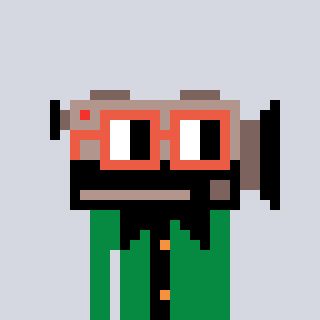
a pixel art character with square orange glasses, a camcorder-shaped head and a green-colored body on a cool background